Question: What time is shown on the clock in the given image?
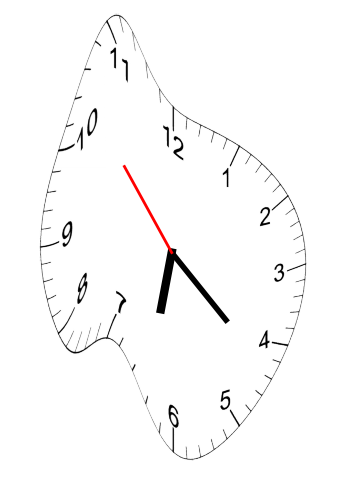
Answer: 06:21:53